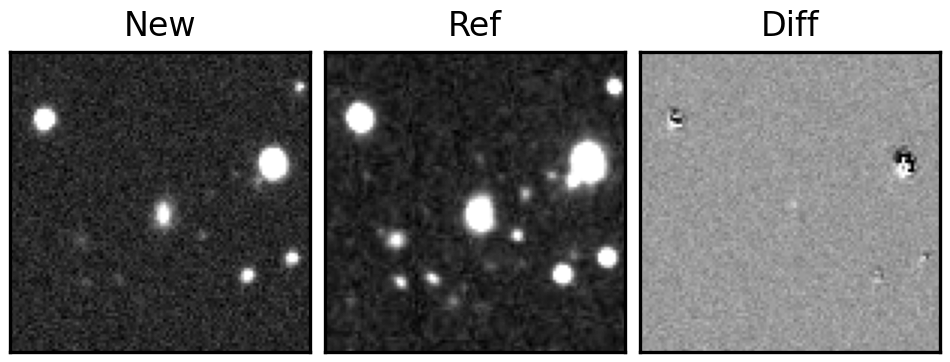
Label: real